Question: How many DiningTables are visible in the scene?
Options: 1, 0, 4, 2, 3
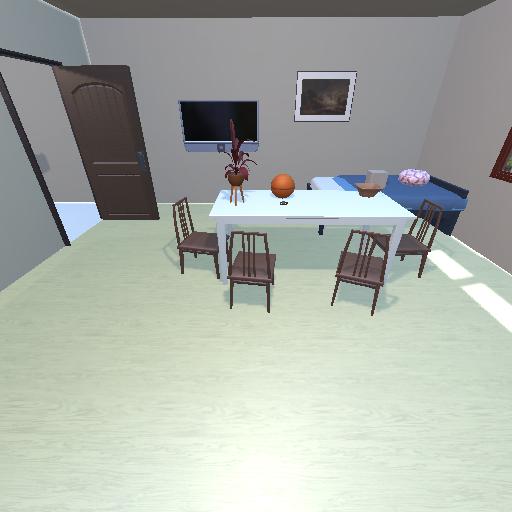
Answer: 1